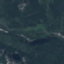
Label: HerbaceousVegetation